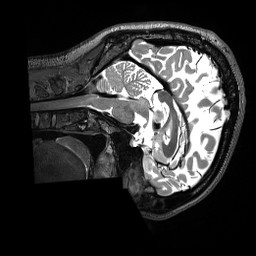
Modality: T2w
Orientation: sagittal
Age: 25
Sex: male
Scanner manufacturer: siemens
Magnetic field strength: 3 T
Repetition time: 3.2 s
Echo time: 0.563 s